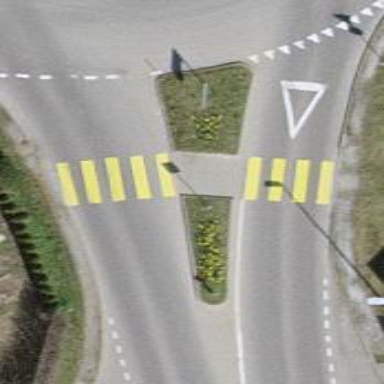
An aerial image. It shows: Marked zebra crossing with island in the middle.